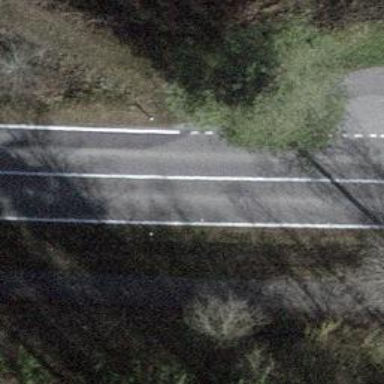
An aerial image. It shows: Rest area along the road.